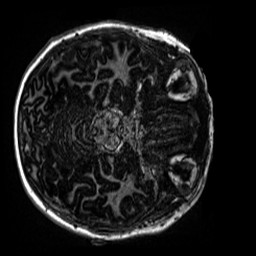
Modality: MP2RAGE
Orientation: axial
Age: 12
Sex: female
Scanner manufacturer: siemens
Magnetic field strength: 3 T
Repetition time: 4 s
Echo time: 0.00299 s